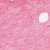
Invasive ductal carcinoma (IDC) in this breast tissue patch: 0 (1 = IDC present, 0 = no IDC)